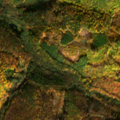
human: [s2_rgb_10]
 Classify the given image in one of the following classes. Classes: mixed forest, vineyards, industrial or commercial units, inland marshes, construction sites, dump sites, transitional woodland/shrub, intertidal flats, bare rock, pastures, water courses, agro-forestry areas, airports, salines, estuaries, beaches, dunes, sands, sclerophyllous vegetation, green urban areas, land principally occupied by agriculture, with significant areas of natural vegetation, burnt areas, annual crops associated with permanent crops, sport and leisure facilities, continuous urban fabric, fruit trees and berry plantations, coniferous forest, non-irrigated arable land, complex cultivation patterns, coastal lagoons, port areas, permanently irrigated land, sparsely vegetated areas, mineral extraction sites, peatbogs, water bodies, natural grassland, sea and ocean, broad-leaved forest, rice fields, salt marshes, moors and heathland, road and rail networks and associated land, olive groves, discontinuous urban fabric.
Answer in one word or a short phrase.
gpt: broad-leaved forest, coniferous forest